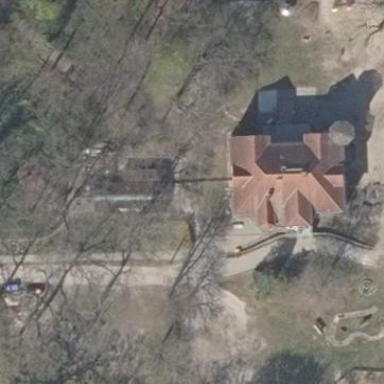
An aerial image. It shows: Kindergarten.